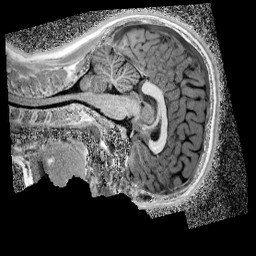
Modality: UNIT1_denoised
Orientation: sagittal
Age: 13
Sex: male
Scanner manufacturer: siemens
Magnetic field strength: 3 T
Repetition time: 4 s
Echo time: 0.00299 s